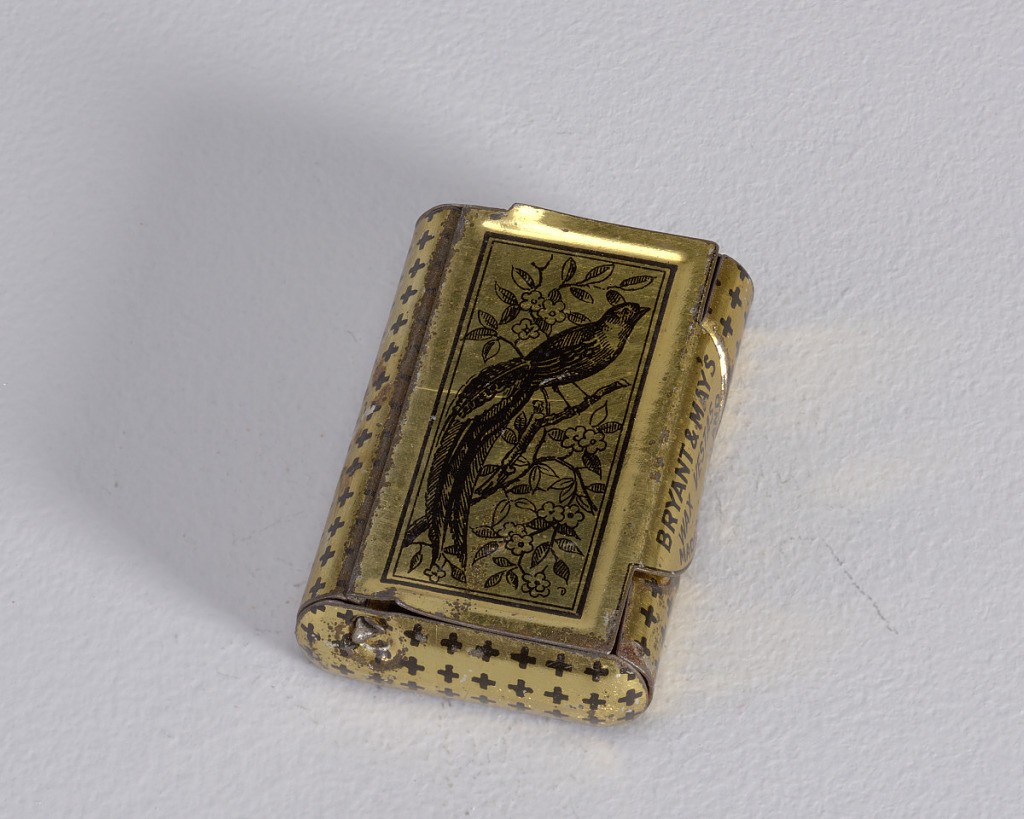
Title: Bird Motif
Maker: Huntley, Boorne, & Stevens
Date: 1870–80
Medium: Plated tin, printed , gilded
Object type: Matchsafe
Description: Rectangular, curved sides, snuff-box style container, featuring cover of black printed decoration on gold ground of bird with long feathered tail perched on flowered branch; thumb catch to right inscribed "Bryant & May's Wax Vetsas, Made in England", small cross design on rest of body. Striker on reverse.